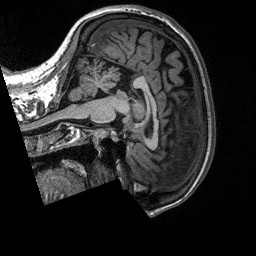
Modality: T1w
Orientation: sagittal
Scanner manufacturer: siemens
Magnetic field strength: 3 T
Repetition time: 2.2 s
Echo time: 0.00234 s